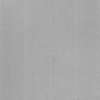
Label: dusty